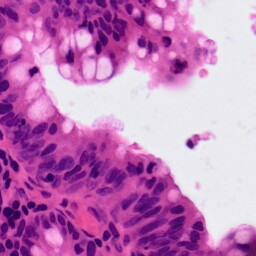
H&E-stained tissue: Colon